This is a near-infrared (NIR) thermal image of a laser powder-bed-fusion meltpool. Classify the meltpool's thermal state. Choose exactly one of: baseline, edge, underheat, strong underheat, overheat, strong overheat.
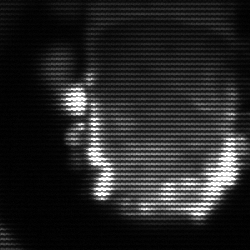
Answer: baseline